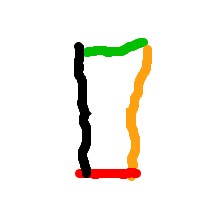
Shape: rectangle